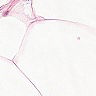
Metastatic tissue present: no